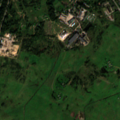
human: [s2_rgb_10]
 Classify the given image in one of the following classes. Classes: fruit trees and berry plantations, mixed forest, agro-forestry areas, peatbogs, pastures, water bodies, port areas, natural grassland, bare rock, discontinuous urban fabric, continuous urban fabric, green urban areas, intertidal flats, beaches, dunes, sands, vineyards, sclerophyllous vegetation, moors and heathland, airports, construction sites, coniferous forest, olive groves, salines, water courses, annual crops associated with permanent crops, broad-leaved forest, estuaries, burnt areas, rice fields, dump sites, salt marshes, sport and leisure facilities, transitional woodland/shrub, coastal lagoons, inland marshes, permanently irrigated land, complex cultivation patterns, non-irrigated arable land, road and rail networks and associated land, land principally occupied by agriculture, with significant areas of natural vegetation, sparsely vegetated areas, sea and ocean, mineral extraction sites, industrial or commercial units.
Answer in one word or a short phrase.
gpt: industrial or commercial units, pastures, complex cultivation patterns, coniferous forest